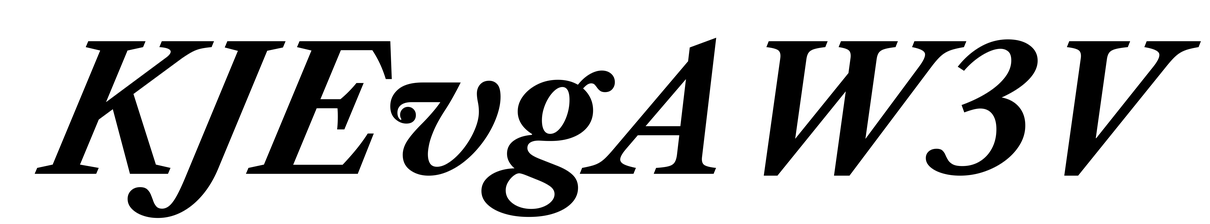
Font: LibreCaslonText-Italic_Bold_Italic